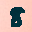
Label: 8